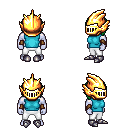
a pixel art fantasy rpg character, male body template, dark elf, purple skin, teal sleeveless shirt, white pants, green pageboy hairstyle, gold helm, leather bracers, metal boots, four views (front, back, left, right), 2x2 character sprite sheet, small pixel art, hard edges, no anti-aliasing